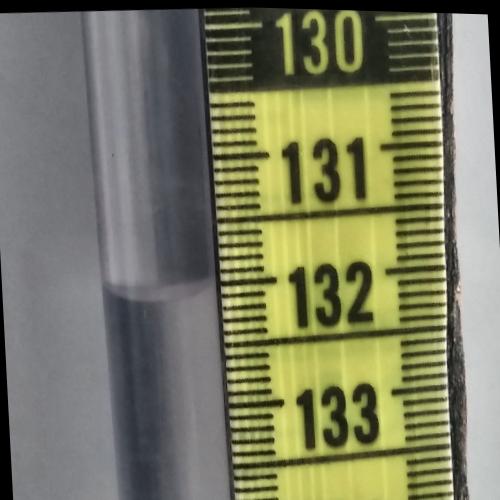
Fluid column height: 132.1 cm